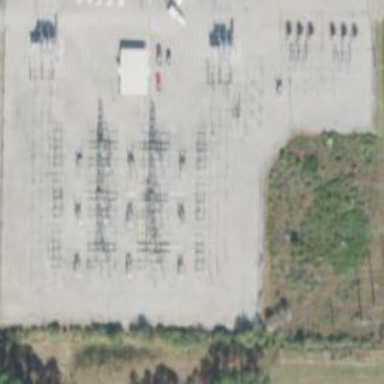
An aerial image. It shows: Switch for power supply.